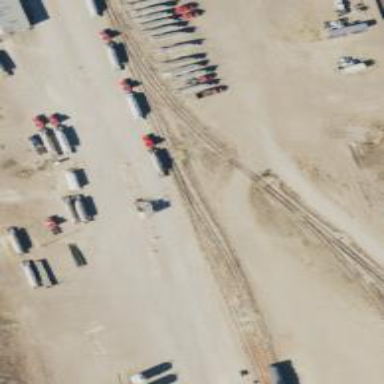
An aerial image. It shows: Rail spur service.